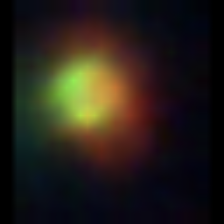
Taxon: NanoPlankton
Group: Other